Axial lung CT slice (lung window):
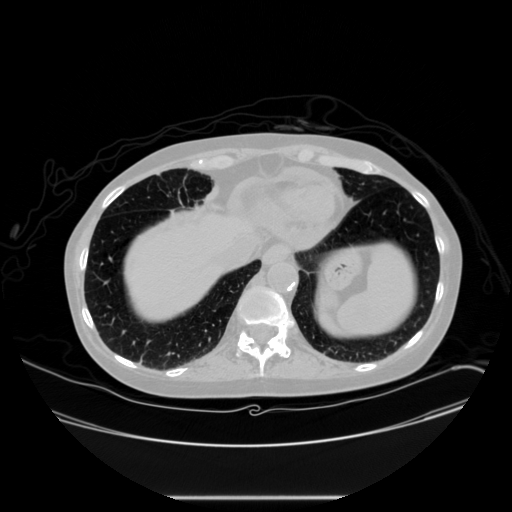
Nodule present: no